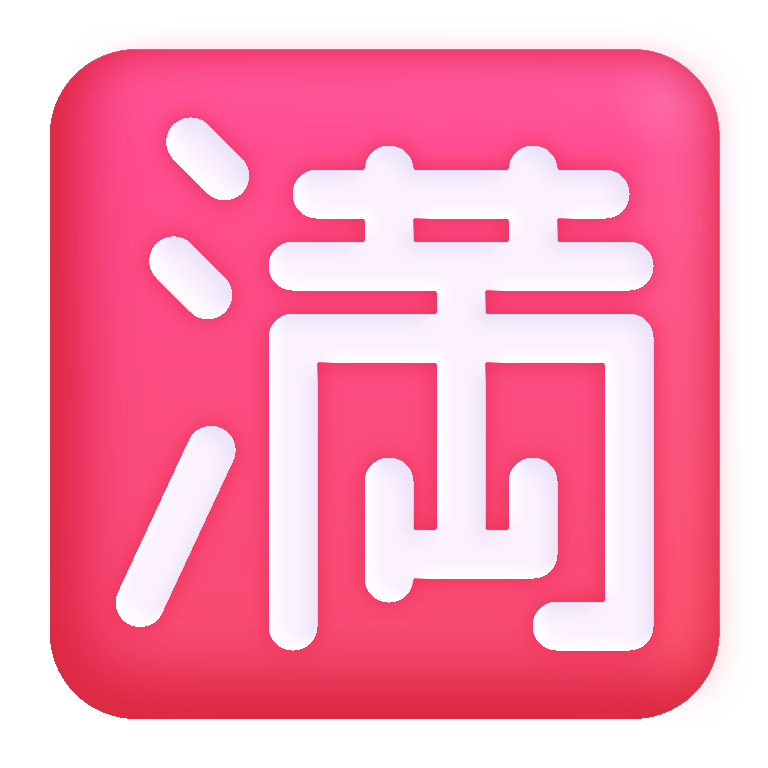
japanese no vacancy button color